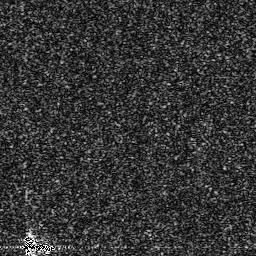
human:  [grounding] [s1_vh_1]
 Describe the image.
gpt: In the satellite image, there is  <ref>1 small ship </ref> <box>[[8, 93, 21, 99, 0]]</box> located at bottom left.